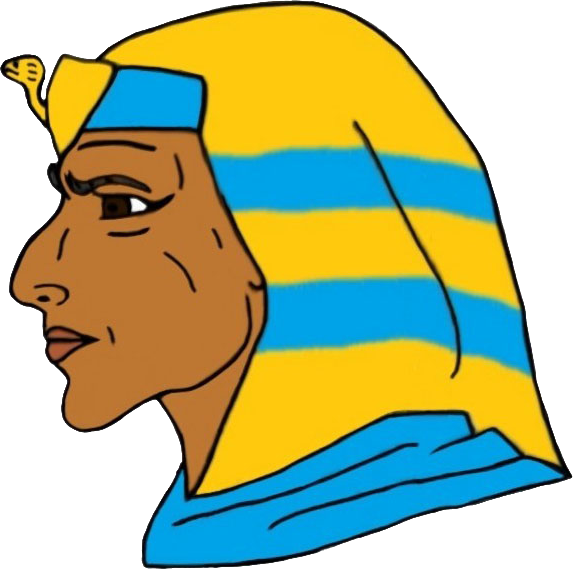
Label: 4_Yes_Chad